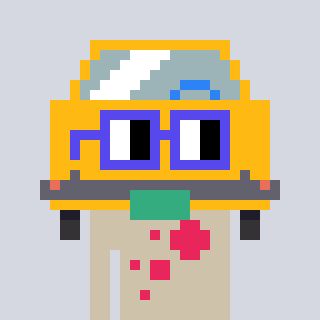
a pixel art character with square blue glasses, a taxi-shaped head and a bege-colored body on a cool background